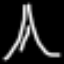
Label: The Eiffel Tower